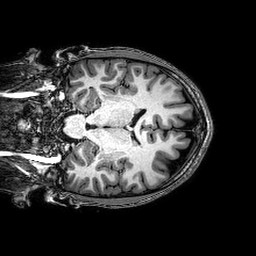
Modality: T1w
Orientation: coronal
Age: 22
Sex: male
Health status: healthy
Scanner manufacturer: philips
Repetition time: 0.008352 s
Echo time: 0.00384 s